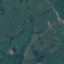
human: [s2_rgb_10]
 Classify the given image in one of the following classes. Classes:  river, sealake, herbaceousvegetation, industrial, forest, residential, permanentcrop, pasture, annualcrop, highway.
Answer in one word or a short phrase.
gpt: Pasture